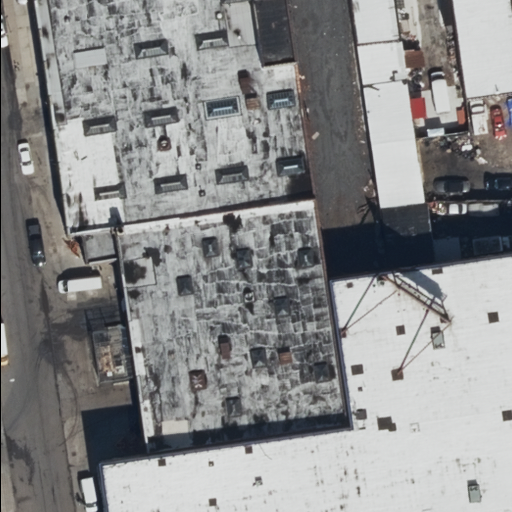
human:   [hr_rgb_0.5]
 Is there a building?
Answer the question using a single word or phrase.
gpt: yes

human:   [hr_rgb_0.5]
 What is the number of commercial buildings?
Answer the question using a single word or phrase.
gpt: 0

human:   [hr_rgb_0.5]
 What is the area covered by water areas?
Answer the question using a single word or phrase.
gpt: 0m2

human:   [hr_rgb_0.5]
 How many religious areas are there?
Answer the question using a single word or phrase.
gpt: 0

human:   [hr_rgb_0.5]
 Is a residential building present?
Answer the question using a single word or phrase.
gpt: yes

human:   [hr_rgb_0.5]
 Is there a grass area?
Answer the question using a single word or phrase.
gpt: no

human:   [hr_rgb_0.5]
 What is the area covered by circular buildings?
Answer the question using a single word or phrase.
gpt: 0m2

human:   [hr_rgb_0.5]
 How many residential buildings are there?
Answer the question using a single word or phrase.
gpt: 6

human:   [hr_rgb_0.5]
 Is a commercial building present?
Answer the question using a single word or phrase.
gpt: no

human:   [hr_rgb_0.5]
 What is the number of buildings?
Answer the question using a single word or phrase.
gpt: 6

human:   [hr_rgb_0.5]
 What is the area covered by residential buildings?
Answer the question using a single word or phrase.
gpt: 5049m2

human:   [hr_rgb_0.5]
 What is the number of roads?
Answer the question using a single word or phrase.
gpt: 1

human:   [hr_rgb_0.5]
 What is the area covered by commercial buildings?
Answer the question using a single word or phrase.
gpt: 0m2

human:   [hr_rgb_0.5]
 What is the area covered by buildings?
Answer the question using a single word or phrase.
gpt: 5049m2

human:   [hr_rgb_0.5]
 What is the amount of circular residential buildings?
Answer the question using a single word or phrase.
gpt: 0

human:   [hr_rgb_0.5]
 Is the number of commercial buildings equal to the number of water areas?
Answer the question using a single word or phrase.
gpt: yes

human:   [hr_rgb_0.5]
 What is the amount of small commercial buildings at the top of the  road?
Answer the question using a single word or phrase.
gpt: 0

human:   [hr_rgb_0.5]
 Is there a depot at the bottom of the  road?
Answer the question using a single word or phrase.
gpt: no

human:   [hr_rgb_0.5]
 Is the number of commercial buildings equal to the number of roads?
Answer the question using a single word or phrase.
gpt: no

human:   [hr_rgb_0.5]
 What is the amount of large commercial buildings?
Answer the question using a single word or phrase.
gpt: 0

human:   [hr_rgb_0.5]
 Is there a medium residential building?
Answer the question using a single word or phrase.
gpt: yes

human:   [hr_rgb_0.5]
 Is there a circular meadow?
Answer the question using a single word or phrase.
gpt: no

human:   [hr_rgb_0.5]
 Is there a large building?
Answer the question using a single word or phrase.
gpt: yes

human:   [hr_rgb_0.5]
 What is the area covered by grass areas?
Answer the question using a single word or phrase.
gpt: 0m2

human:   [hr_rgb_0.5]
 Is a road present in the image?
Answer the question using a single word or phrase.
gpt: yes

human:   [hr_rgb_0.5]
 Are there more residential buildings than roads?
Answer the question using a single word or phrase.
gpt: yes

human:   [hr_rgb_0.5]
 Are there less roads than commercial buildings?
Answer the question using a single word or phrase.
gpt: no

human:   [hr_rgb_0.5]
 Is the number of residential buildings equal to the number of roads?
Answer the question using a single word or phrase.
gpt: no

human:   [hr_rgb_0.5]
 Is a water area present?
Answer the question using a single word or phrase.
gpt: no

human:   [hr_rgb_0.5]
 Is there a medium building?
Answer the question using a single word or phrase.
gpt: yes

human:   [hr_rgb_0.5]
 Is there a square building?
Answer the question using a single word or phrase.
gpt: no

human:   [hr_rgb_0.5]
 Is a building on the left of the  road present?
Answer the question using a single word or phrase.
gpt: no

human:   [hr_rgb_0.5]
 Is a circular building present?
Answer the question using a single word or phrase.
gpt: no

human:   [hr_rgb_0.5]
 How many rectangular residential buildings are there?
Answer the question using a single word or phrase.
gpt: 4

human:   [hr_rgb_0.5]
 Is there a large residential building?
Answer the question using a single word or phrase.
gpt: yes

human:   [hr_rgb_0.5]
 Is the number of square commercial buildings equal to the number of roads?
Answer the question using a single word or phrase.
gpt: no

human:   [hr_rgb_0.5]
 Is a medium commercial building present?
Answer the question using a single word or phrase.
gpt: no

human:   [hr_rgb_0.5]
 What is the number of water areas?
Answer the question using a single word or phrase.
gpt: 0

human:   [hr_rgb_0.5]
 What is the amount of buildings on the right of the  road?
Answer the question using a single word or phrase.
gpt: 6

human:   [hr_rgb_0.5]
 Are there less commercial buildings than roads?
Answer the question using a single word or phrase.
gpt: yes

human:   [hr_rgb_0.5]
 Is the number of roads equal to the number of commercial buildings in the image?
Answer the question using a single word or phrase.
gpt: no

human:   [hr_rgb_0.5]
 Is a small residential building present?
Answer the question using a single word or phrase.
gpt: yes

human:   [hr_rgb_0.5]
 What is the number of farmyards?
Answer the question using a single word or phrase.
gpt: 0

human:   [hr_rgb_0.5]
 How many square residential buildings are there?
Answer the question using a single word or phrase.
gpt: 0

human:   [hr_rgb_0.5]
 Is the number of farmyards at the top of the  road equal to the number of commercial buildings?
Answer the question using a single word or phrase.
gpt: yes

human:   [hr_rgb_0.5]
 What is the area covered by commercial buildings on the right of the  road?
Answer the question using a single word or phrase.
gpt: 0m2

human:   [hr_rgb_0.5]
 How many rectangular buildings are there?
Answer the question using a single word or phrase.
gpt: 4

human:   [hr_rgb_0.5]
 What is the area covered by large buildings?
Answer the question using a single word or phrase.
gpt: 4653m2

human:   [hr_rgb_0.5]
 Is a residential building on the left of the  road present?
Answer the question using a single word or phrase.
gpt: no

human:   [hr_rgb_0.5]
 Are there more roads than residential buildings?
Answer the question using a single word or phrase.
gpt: no

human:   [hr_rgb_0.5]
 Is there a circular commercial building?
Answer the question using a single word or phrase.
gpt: no

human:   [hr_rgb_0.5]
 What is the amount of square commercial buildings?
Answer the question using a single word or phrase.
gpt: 0

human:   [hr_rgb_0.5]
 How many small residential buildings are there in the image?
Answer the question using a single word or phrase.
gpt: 1

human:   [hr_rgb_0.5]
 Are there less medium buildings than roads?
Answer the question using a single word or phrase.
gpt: no

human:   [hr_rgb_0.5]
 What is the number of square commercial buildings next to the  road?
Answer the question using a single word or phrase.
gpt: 0

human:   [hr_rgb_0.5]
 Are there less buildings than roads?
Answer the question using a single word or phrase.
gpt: no

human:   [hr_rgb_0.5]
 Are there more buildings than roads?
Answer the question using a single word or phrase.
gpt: yes

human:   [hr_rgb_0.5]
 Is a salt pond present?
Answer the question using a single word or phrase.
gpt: no

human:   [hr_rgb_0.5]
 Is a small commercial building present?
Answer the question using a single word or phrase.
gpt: no

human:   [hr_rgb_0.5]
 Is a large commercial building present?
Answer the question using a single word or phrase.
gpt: no

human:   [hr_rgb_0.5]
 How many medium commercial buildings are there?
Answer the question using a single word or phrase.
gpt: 0

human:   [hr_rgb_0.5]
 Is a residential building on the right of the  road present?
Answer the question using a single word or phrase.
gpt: yes

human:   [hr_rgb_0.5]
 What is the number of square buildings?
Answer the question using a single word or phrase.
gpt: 0

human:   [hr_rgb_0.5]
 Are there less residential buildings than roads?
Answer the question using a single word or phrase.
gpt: no